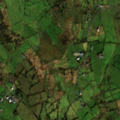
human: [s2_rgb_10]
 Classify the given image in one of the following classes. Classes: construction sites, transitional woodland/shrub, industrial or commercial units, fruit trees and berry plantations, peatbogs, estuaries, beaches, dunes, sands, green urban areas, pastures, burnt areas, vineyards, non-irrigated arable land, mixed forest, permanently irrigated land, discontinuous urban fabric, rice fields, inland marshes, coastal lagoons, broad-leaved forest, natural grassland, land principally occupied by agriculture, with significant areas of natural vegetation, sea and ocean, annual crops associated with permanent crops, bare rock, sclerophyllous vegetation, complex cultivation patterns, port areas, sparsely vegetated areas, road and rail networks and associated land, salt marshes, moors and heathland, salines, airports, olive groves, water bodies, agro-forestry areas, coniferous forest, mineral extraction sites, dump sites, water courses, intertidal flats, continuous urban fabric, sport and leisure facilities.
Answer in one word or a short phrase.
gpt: pastures, land principally occupied by agriculture, with significant areas of natural vegetation